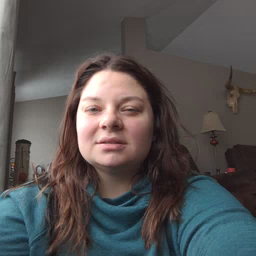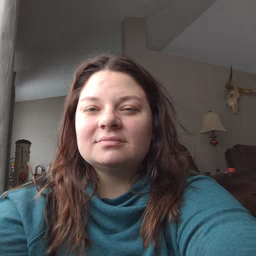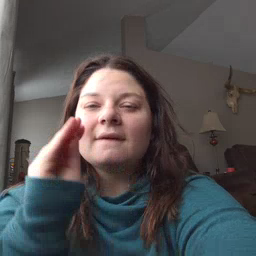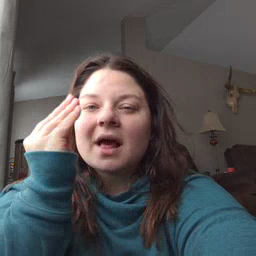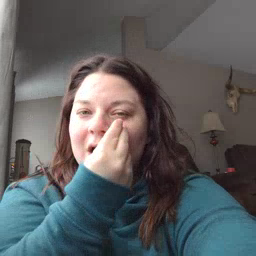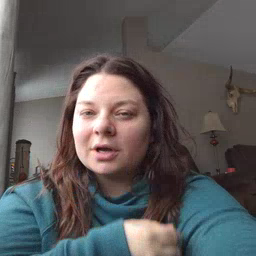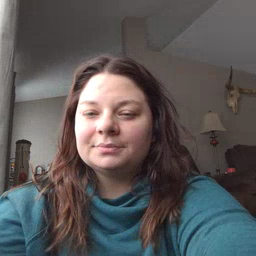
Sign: flower